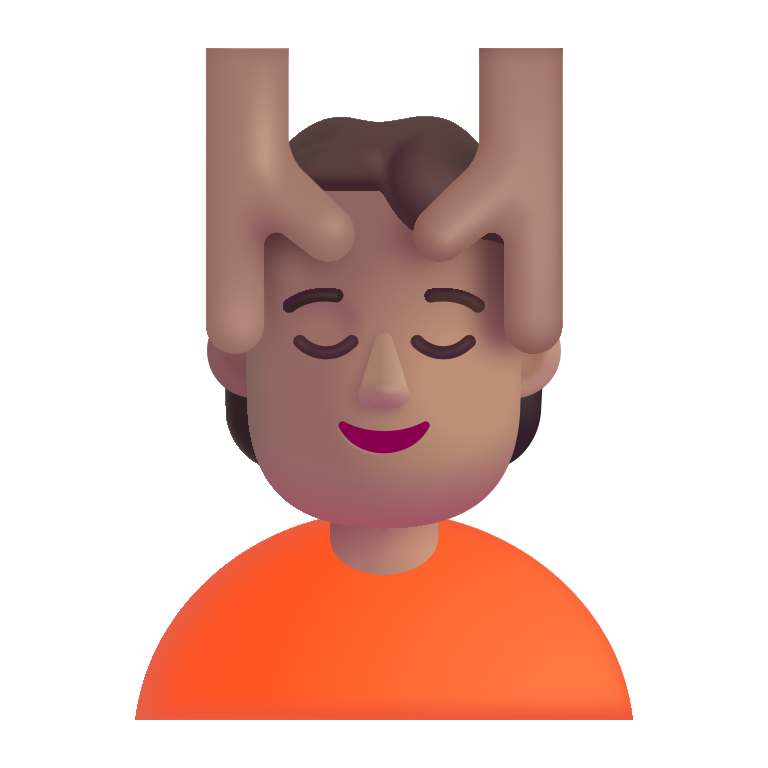
person getting massage color